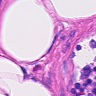
Metastatic tissue present: no